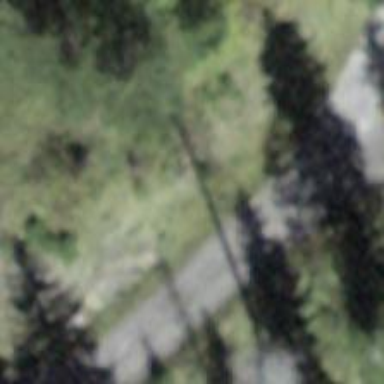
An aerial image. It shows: Gravel service road.